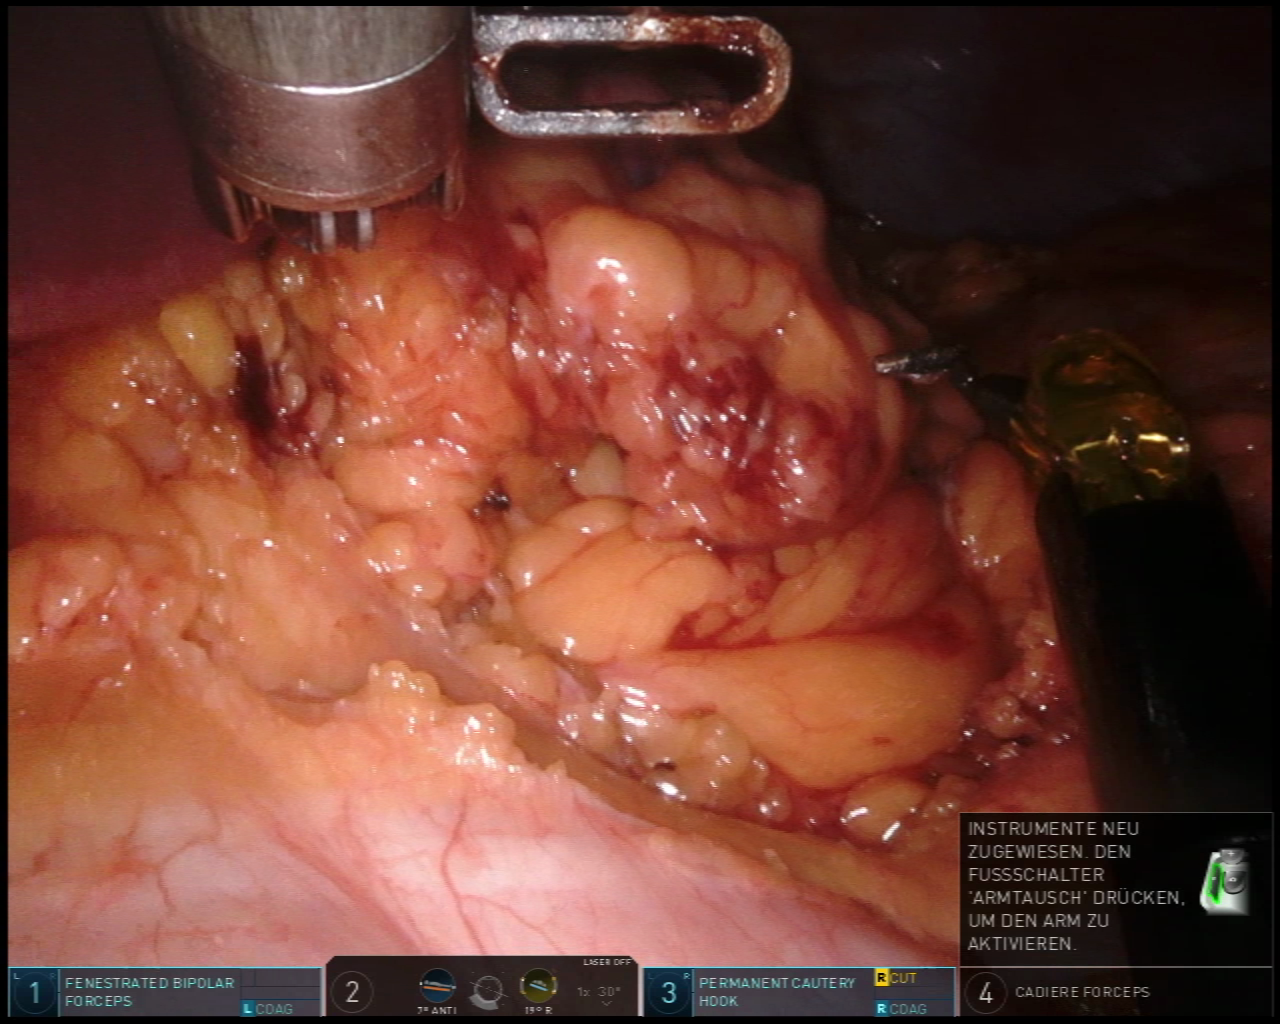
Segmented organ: liver
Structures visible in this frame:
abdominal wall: yes
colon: yes
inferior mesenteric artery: no
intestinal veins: no
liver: yes
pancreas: no
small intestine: no
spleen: no
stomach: no
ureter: no
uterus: no
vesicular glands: no